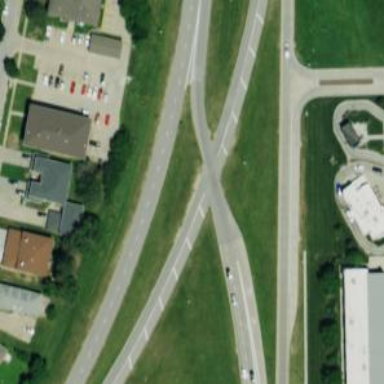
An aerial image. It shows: Primary highway.